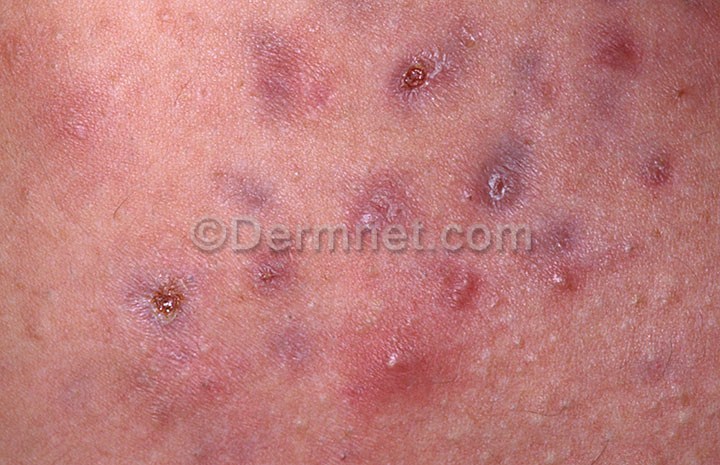
Disease: Acne and Rosacea Photos